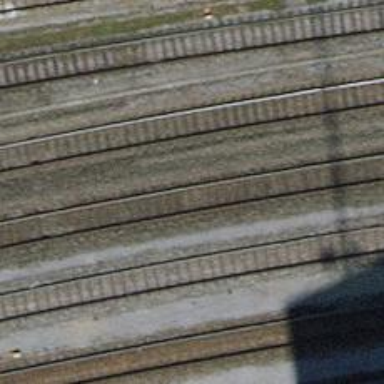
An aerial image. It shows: Railway track with contact line for electrification.